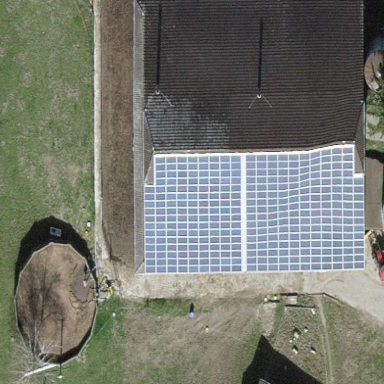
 consisting of solar photovoltaic panels."